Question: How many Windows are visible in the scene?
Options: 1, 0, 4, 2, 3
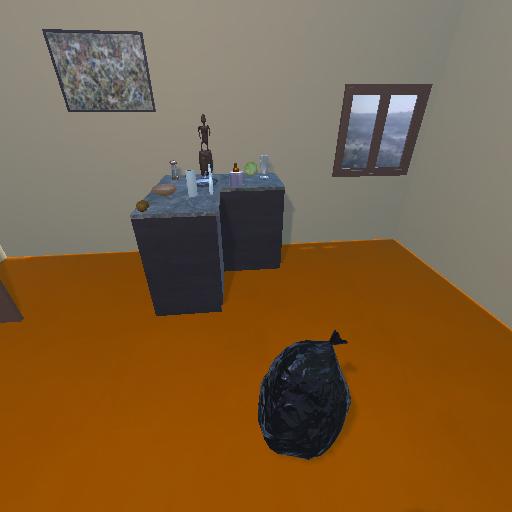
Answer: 1